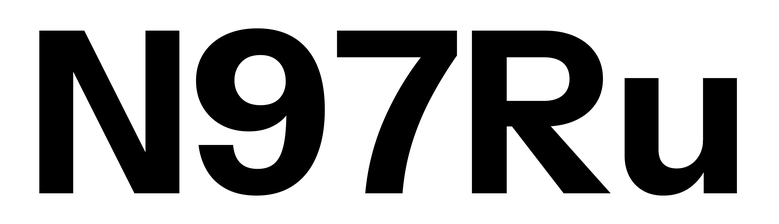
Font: InstrumentSans_Bold